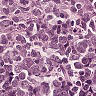
Metastatic tissue present: no